Question: I took the following steps in making a JAR file with the audio file I found at: <URL>
1. Open Eclipse, create a new Java project.
2. Download the audio file, place it in the src/sound-effects folder of the project.
3. Copy and paste the code below into some class named Sandbox
4. In the Project Explorer window (probably on the left-hand side of your screen), right-click on your project and click Export ... as a JAR file
5. Run it in the terminal of a Windows or Linux system using java -jar.
The file structure should look like:

I have 'x64 Windows 8.1' and 'x64 Ubuntu 14.04' installed on my computer. My question is:
'''
import java.io.IOException;
import java.net.URL;
import javax.sound.sampled.*;
public class Sandbox
{
public static void main(String[] args)
throws UnsupportedAudioFileException, IOException,
LineUnavailableException
{
URL url = Sandbox.class
.getResource("/sound-effects/Loud-alarm-clock-sound.wav");
AudioInputStream ais = AudioSystem.getAudioInputStream(url);
AudioFormat af = ais.getFormat();
DataLine.Info info = new DataLine.Info(Clip.class, af);
Clip clip = (Clip) AudioSystem.getLine(info);
clip.open(ais);
clip.start();
System.out.println("Drain...");
clip.drain();
System.out.println("...Drained");
}
}
'''
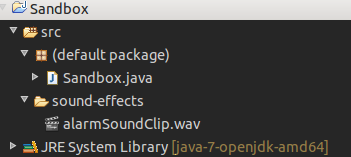
Answer: The problem here is that I had 'OpenJDK 1.7' (or 'IcedTea') installed on my Ubuntu system, and 'Oracle JDK 1.8' on my Windows system. As you know, 'OpenJDK' is simply an open source version of Oracle's JVM and compiler. Sadly, this means that it has a few compatibility issues, such as not being able to play certain audio files.
I simply uninstalled 'OpenJDK 1.7' following the directions here:
<URL>
Then I installed 'Oracle JDK 1.8' using this link:
<URL>
Now my audio files are able to be played fine on both Ubuntu and Windows.